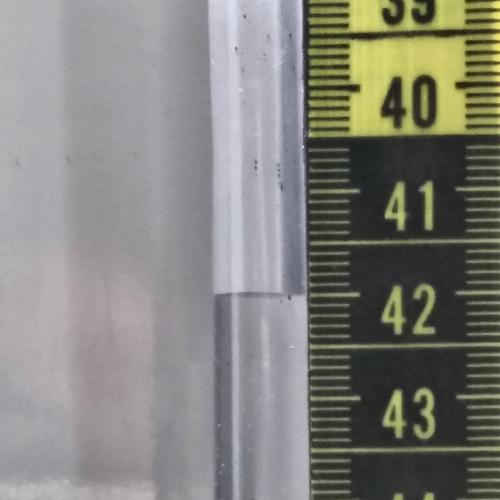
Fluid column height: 42.0 cm